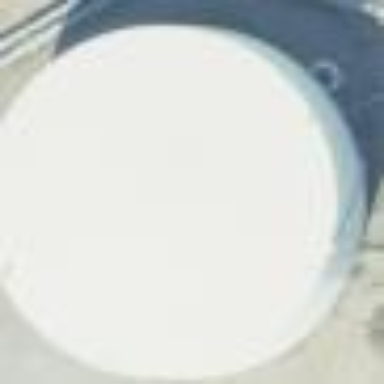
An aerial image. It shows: Storage tank which is man-made and housed in building.